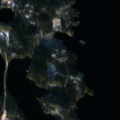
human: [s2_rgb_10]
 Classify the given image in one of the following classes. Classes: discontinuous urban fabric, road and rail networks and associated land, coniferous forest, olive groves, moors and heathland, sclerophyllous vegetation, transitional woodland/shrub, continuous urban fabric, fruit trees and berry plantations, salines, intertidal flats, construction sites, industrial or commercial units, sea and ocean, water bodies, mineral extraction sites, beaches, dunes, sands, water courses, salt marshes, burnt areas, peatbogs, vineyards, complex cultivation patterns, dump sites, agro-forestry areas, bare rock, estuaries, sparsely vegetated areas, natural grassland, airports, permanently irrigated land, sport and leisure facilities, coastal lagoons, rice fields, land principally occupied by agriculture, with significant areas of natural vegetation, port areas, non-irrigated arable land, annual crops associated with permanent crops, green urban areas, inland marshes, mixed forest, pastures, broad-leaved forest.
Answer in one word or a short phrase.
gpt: coniferous forest, mixed forest, transitional woodland/shrub, water bodies